Aerial crown-view tile of a tropical tree (Barro Colorado Island, Panama), acquired 20250317:
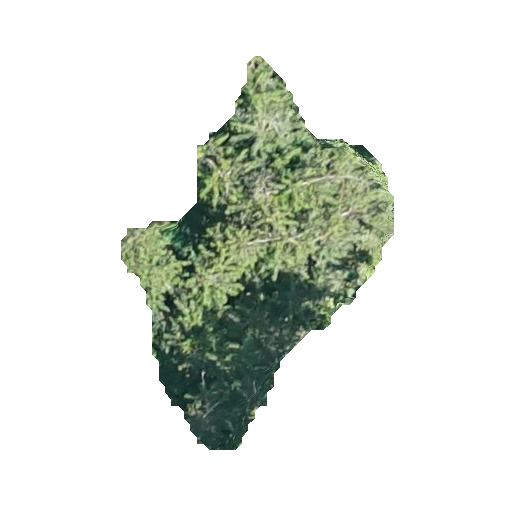
Species: Virola surinamensis
GBIF accepted scientific name: Virola surinamensis
Crown area: 82.546 m²